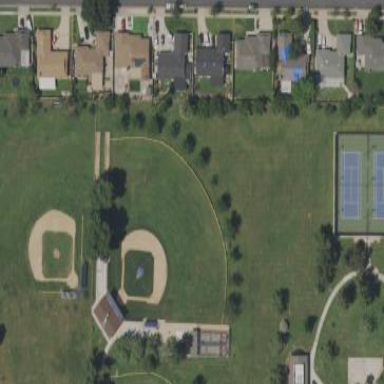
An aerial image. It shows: Baseball pitch for leisure land activities.